Question: I need to draw a large set of cubes, all with (possibly) unique textures on each side. Some of the textures also have parts of transparency. The cubes that are behind ones with transparent textures should show through the transparent texture. However, it seems that the order in which I draw the cubes decides if the transparency works or not, which is something I want to avoid. Look here:
'''
cubeEffect.CurrentTechnique = cubeEffect.Techniques["Textured"];
Block[] cubes = new Block[4];
cubes[0] = new Block(BlockType.leaves, new Vector3(0, 0, 3));
cubes[1] = new Block(BlockType.dirt, new Vector3(0, 1, 3));
cubes[2] = new Block(BlockType.log, new Vector3(0, 0, 4));
cubes[3] = new Block(BlockType.gold, new Vector3(0, 1, 4));
foreach(Block b in cubes) {
b.shape.RenderShape(GraphicsDevice, cubeEffect);
}
'''
This is the code in the Draw method. It produces this result:
<URL>
As you can see, the textures behind the leaf cube are not visible on the other side. When i reverse index 3 and 0 on in the array, I get this:

It is clear that the order of drawing is affecting the cubes. I suspect it may have to do with the blend mode, but I have no idea where to start with that.
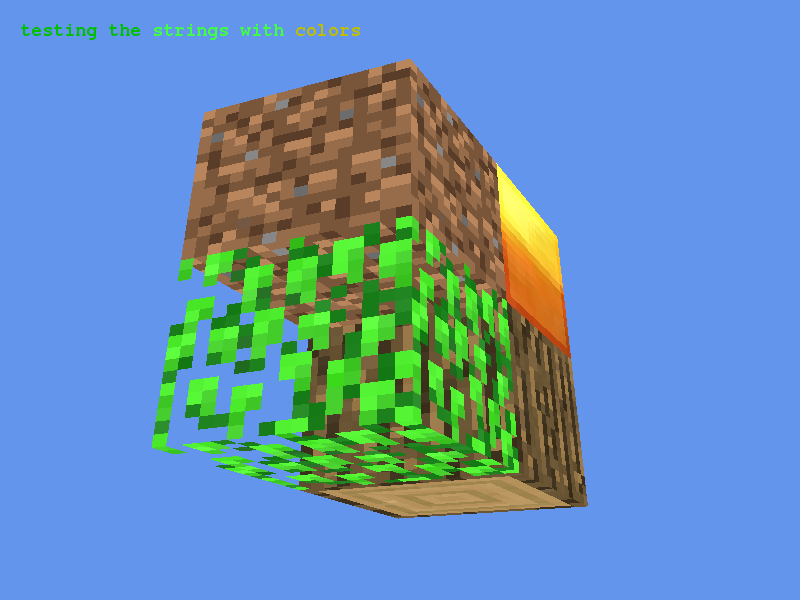
Answer: You are relying on depth buffering to achieve occlusion. This technique only works for opaque objects.
To achieve correct occlusion for a scene containing transparent objects:
1. Set DepthBufferEnable and DepthBufferWriteEnable to true
2. Draw all opaque geometry
3. Leave DepthBufferEnable set to true, but change DepthBufferWriteEnable to false
4. Sort alpha blended objects by distance from the camera, then draw them in order from back to front
Extract from <URL> by Shawn Hargreaves